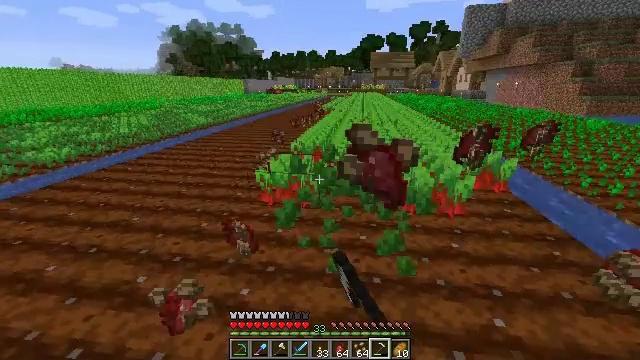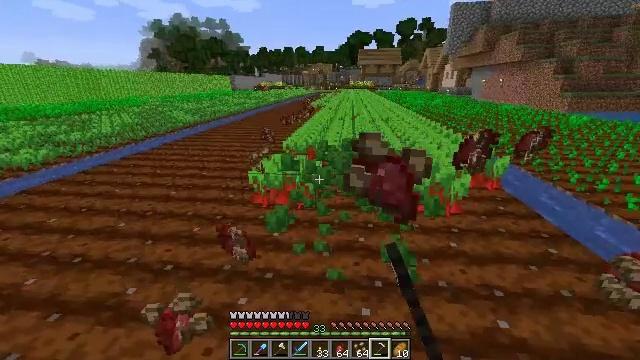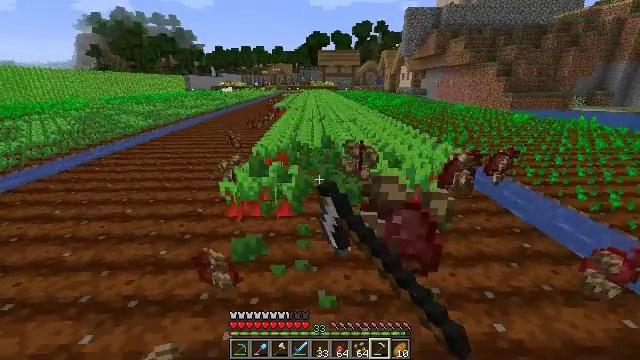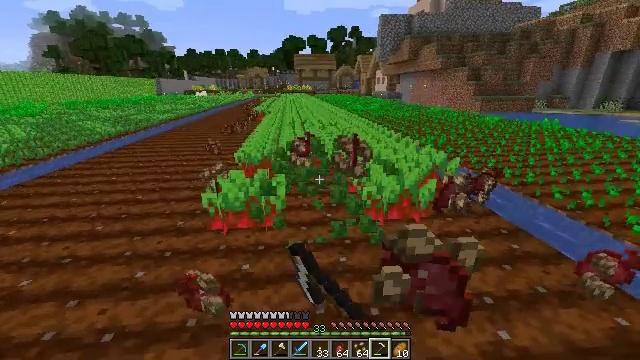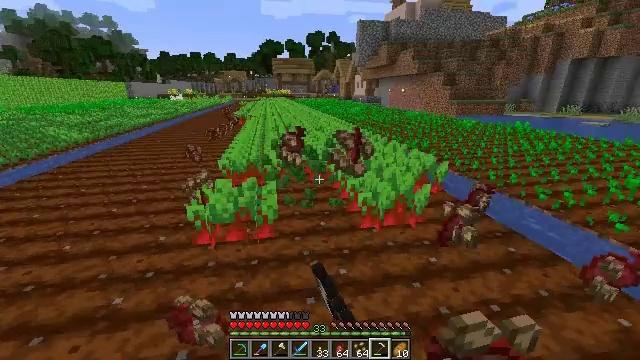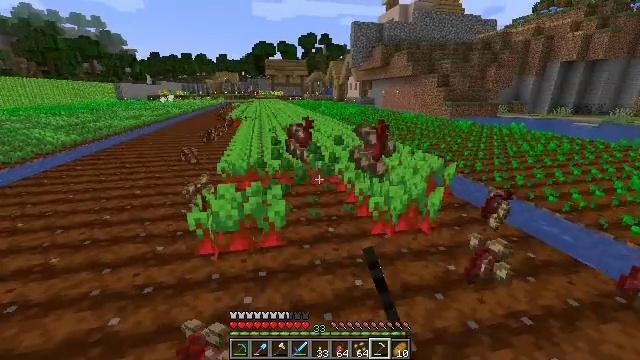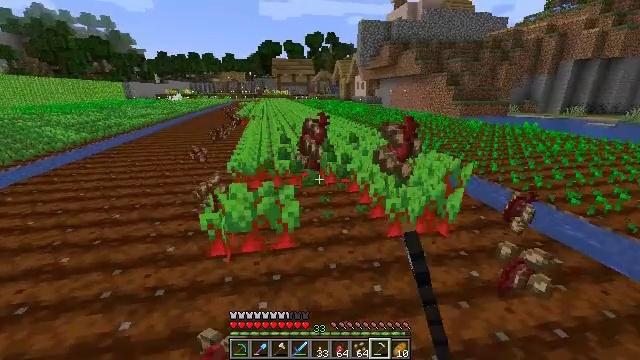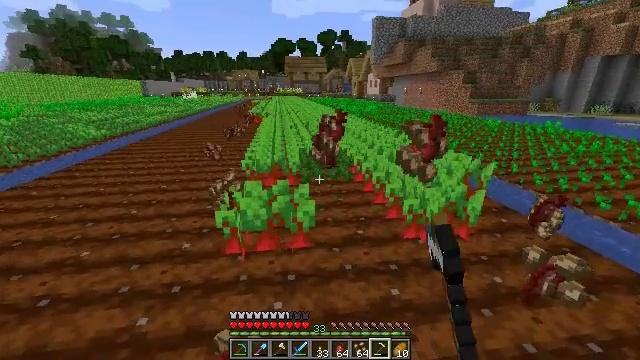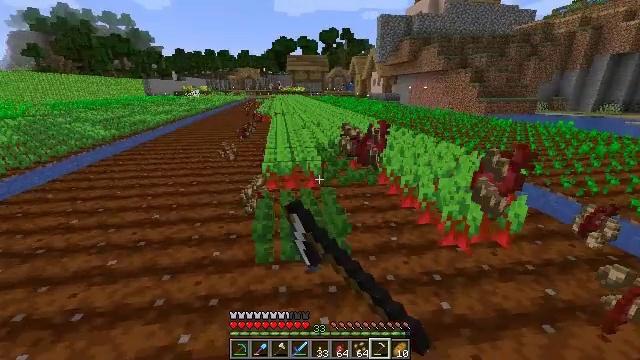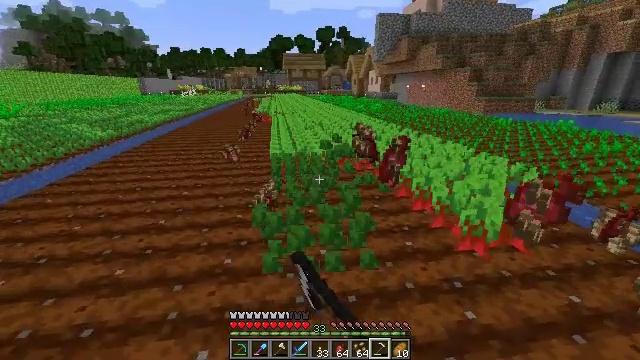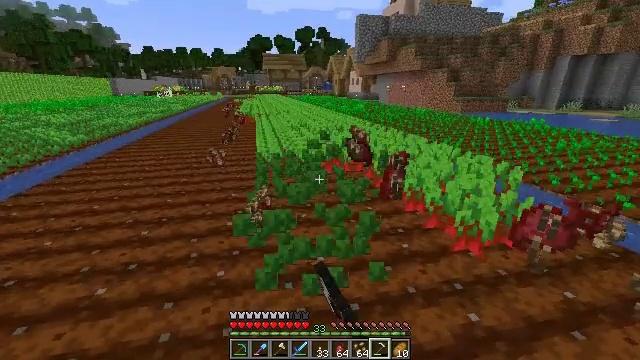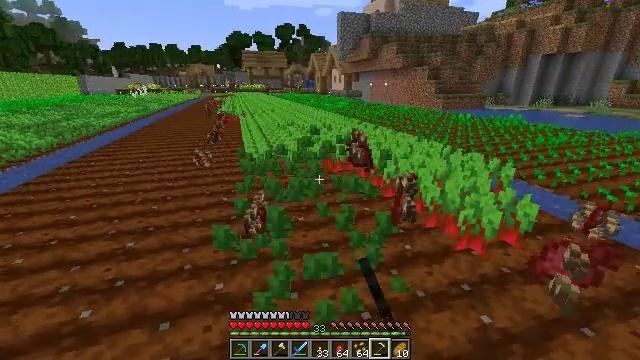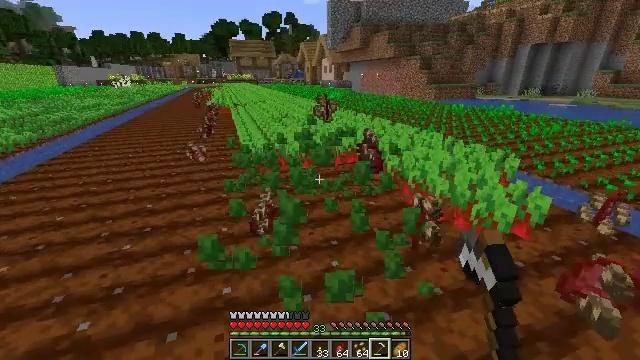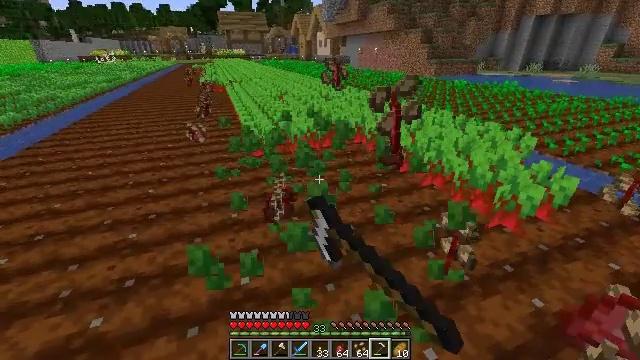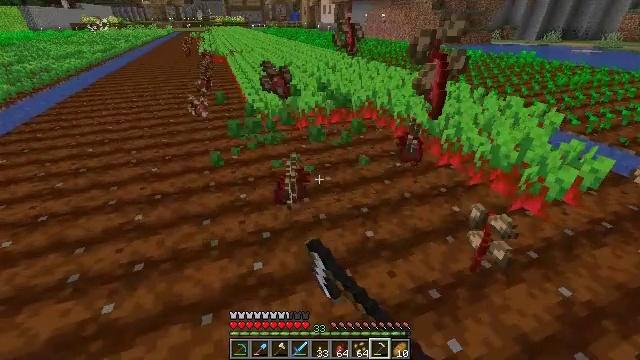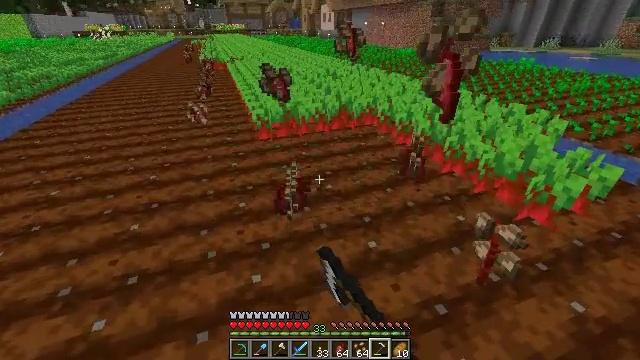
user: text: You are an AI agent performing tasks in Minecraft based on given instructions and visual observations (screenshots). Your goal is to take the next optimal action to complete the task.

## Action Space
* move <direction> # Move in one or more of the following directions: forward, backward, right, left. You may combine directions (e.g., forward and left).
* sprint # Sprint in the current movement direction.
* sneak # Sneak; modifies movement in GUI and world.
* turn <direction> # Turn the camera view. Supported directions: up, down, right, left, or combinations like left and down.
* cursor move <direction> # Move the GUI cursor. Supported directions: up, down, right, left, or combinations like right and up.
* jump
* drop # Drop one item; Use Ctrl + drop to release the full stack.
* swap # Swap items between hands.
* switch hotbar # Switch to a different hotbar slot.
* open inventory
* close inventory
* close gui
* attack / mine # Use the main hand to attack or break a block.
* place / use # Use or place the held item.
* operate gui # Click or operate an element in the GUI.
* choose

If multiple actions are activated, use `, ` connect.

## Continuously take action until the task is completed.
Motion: motion action
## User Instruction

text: Collect beetroots from the field.
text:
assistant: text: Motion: move forward and move left, turn right, attack / mine
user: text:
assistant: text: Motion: move forward and move left, turn right, attack / mine
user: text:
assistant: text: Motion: move forward and move left, turn right, attack / mine
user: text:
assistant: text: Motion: move forward and move left, turn right, attack / mine
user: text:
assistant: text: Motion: move forward and move left, turn right, attack / mine
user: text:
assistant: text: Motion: move forward and move left, turn left, attack / mine
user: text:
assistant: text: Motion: move left, turn left, attack / mine
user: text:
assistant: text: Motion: move left, attack / mine
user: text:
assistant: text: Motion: move forward and move left, attack / mine
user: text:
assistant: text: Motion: move forward and move left, turn right, attack / mine
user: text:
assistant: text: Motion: move forward and move left, turn right, attack / mine
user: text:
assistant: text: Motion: move forward and move left, turn right and down, attack / mine
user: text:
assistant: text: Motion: move forward and move left, turn right and down, attack / mine
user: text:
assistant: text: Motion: move forward and move left, turn down, attack / mine
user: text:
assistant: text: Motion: move forward and move right, turn up, attack / mine
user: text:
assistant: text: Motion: move forward and move right, turn left and up, attack / mine
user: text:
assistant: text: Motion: move forward and move right, turn up, attack / mine
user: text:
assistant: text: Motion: move right, turn right and up, attack / mine
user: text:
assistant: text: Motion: move right, turn right and down, attack / mine
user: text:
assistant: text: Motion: move right, turn right and down, attack / mine
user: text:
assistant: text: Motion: move right, turn right and down, attack / mine
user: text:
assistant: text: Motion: move right, attack / mine
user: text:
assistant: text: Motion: move forward and move right, attack / mine
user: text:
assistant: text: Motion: move forward and move right, turn left and up, attack / mine
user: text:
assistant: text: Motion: move forward and move right, turn left and up, attack / mine
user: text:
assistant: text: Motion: move forward and move right, turn left and up, attack / mine
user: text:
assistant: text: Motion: move forward and move right, turn left and down, attack / mine
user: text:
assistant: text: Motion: move forward and move right, turn left and down, attack / mine
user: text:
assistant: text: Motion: move forward and move right, attack / mine
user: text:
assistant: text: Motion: move forward, turn left and up, attack / mine